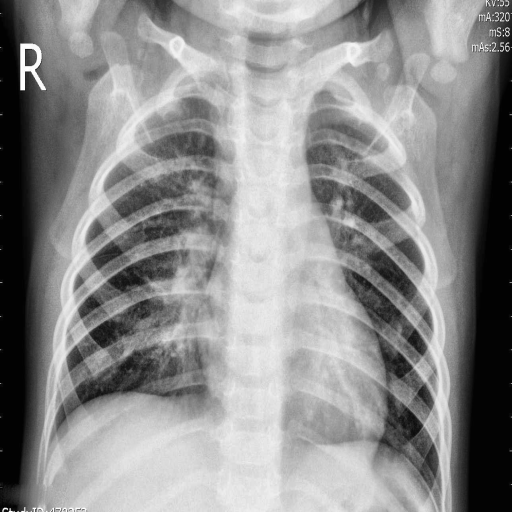
Finding: PNEUMONIA